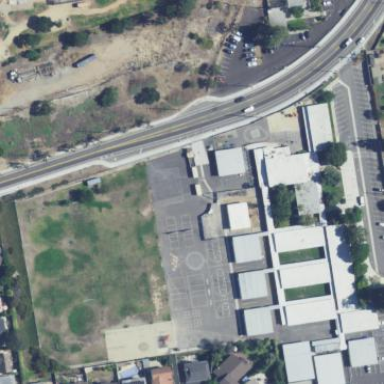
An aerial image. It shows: School.